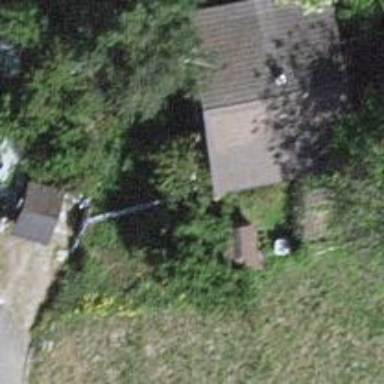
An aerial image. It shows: Simple house.